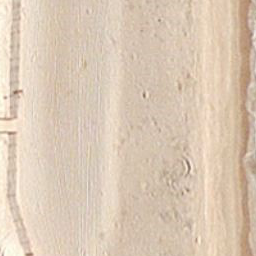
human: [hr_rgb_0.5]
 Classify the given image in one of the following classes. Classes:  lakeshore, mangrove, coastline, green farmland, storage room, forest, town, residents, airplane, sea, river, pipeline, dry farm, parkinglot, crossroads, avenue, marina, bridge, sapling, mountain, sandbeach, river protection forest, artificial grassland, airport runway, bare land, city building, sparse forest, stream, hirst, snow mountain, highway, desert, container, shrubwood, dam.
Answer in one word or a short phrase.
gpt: sandbeach